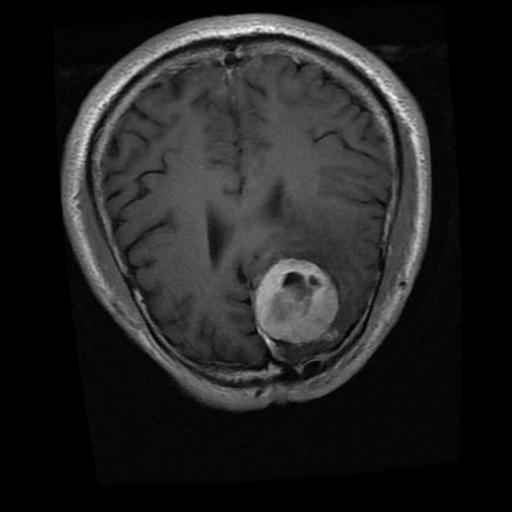
Label: meningioma